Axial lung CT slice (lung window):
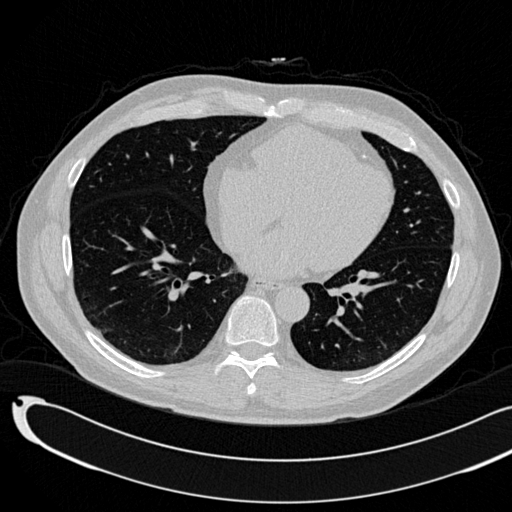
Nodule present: no